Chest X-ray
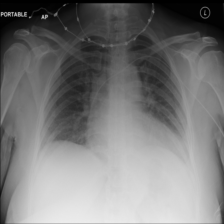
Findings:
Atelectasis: negative
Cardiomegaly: negative
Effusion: negative
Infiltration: negative
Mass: negative
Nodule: negative
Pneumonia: negative
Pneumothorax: negative
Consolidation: negative
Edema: negative
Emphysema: negative
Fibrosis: negative
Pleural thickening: negative
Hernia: negative